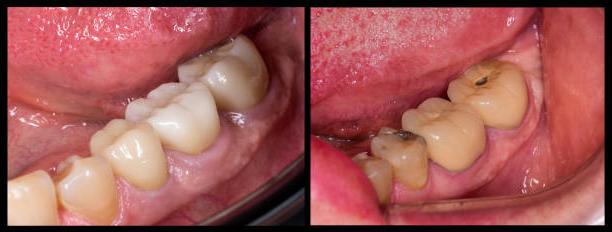
Condition: Gingivitis